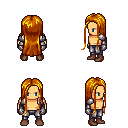
a pixel art fantasy rpg character, male body template, human, tanned skin, steel arm armor, metal pants, dark blonde extra-long hairstyle, metal gloves, brown shoes, four views (front, back, left, right), 2x2 character sprite sheet, small pixel art, hard edges, no anti-aliasing